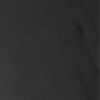
Label: not_dusty